Question: I want the dark rectangle in the picture below to be completely fit within the window;
I set 'margin-left:-8px;' to remove the left margin completely; but what about the right margin?(changing 'margin-right' doesn't have that effect) how can I remove that too so that the dark rectangle touches the border?
my code:
'''
<html>
<head>
<body>
<span style="margin-left:-8px; display:inline-block; width:100%; background:#2F4F4F";><font face="Georgia" size="3" color="#FFFFFF">hello world!</font></span>
</body>
</head>
</html>
'''

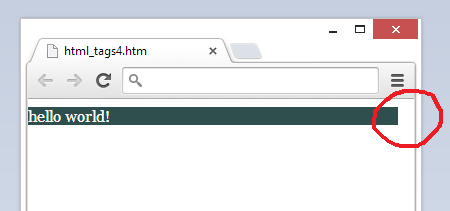
Answer: You might want to remove the padding/margin on the html/body elements:
'''
body, html { margin:0; padding:0; }
'''